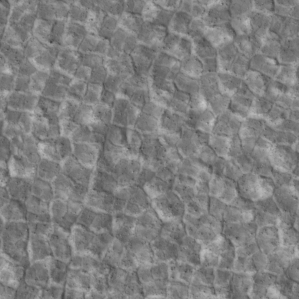
Label: non_frost